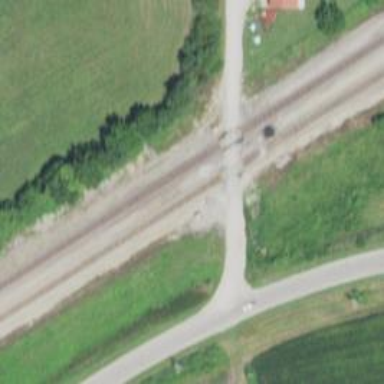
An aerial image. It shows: Level crossing along the railway.